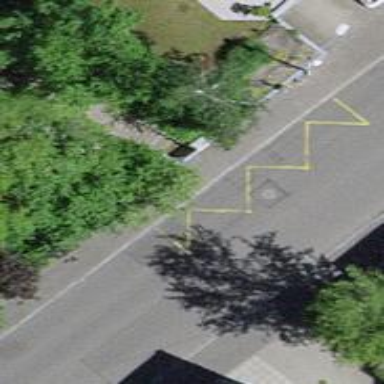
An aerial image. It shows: Bus stop with designated stop position for public transport.